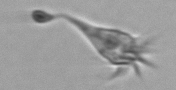
Label: Paratontonia_gracillima